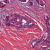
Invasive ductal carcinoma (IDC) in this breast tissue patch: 1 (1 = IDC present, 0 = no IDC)